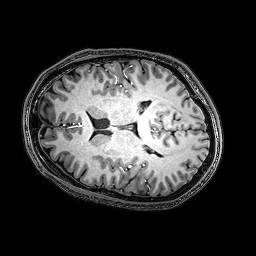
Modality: T1w
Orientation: axial
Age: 25
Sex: male
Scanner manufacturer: philips
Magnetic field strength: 3 T
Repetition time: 0.009 s
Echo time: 0.00351 s